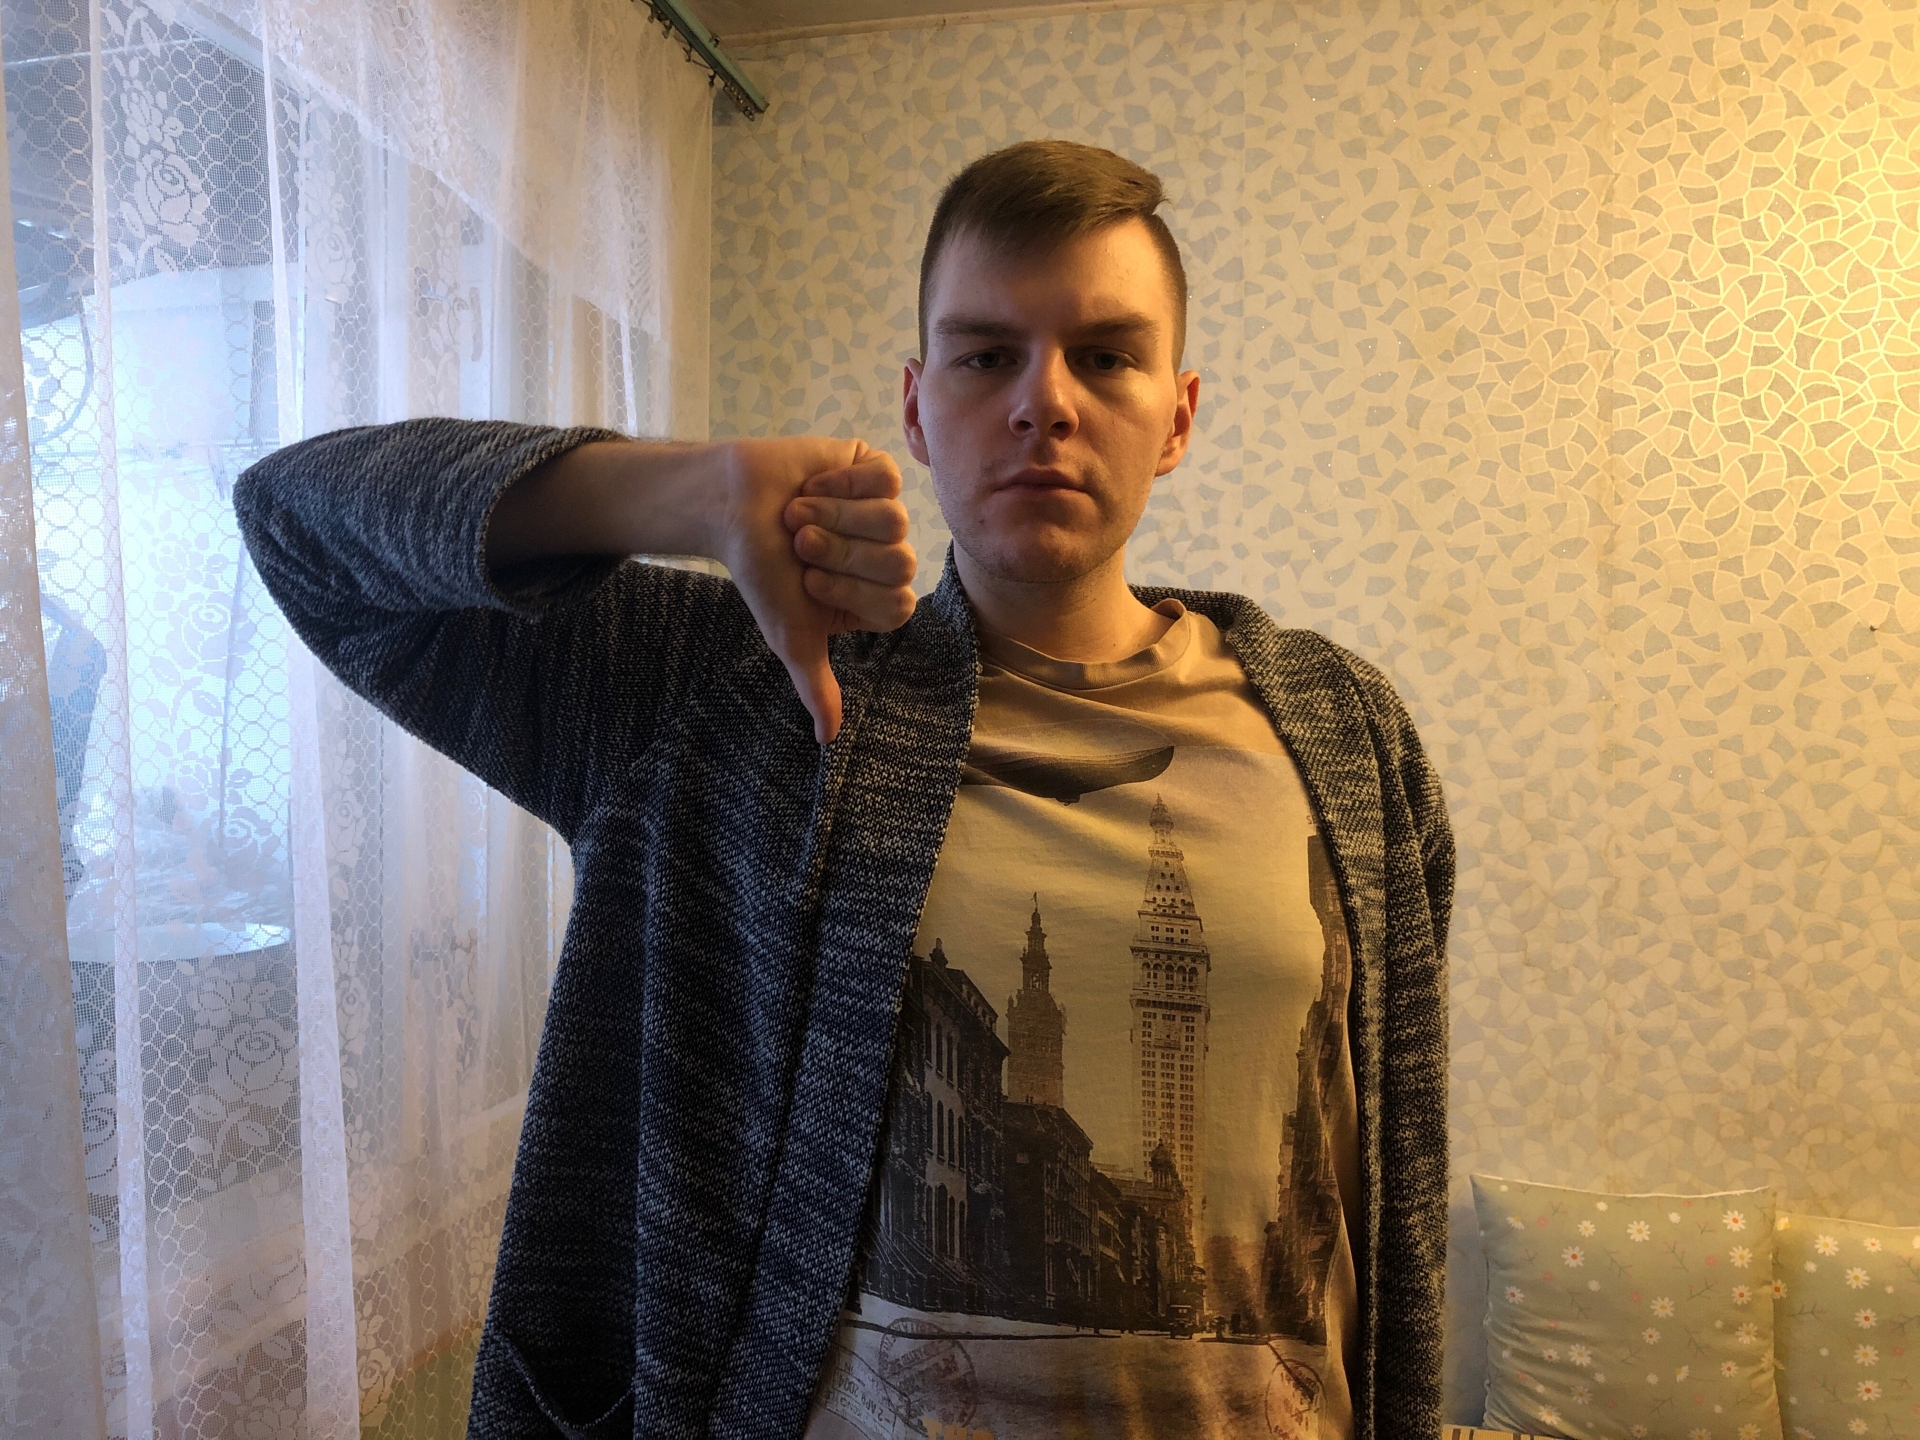
Label: clear